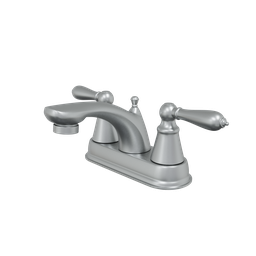
Label: appliances